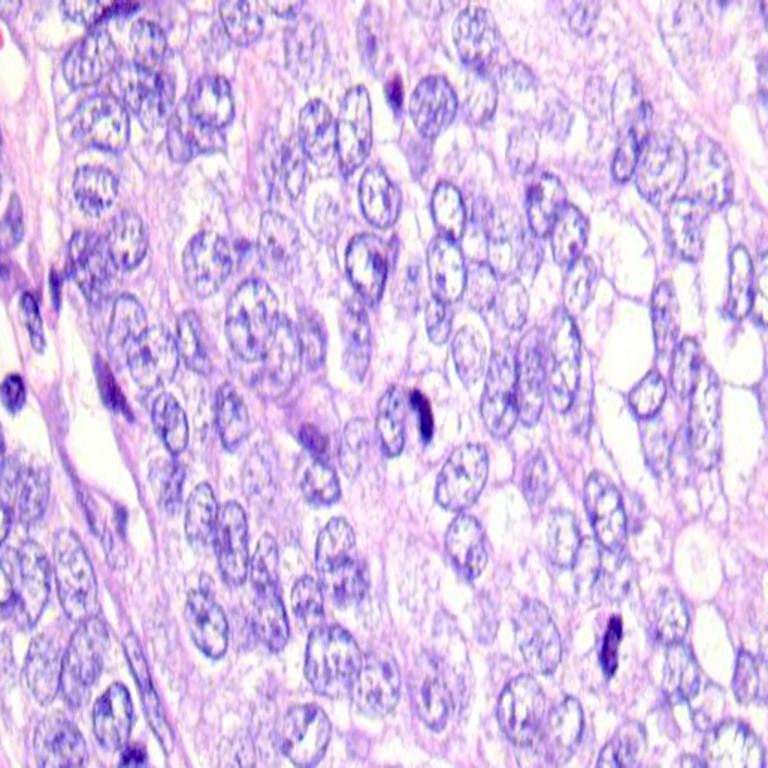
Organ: colon
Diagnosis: adenocarcinomas